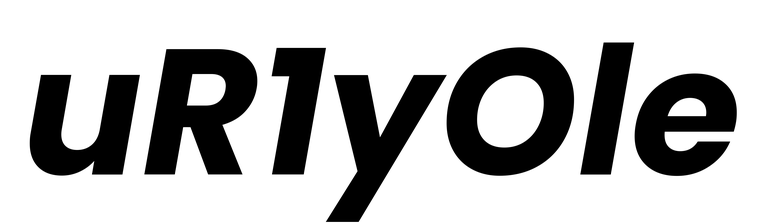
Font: Poppins-BoldItalic